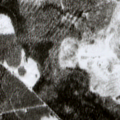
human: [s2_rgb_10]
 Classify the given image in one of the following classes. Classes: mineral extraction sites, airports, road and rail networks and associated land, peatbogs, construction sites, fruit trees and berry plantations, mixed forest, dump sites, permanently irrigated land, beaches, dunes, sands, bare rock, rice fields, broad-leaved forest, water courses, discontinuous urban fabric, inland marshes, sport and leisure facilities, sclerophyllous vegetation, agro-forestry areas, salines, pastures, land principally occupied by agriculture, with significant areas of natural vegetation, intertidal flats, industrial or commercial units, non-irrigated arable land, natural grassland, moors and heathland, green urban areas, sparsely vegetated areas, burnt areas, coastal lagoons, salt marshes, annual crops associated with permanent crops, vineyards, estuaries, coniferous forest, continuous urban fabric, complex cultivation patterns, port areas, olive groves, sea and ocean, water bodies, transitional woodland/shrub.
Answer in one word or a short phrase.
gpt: broad-leaved forest, mixed forest, transitional woodland/shrub, peatbogs